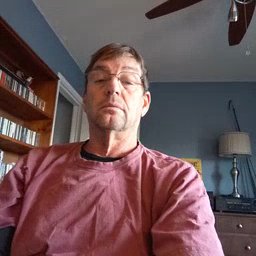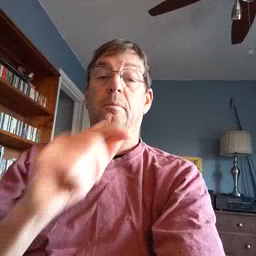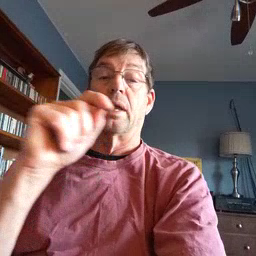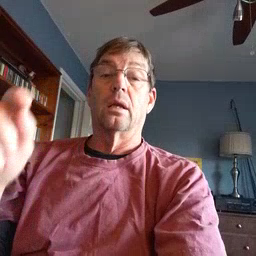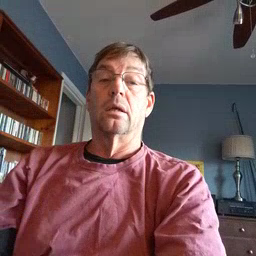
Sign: pen